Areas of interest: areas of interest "Jiangzhong Mall"
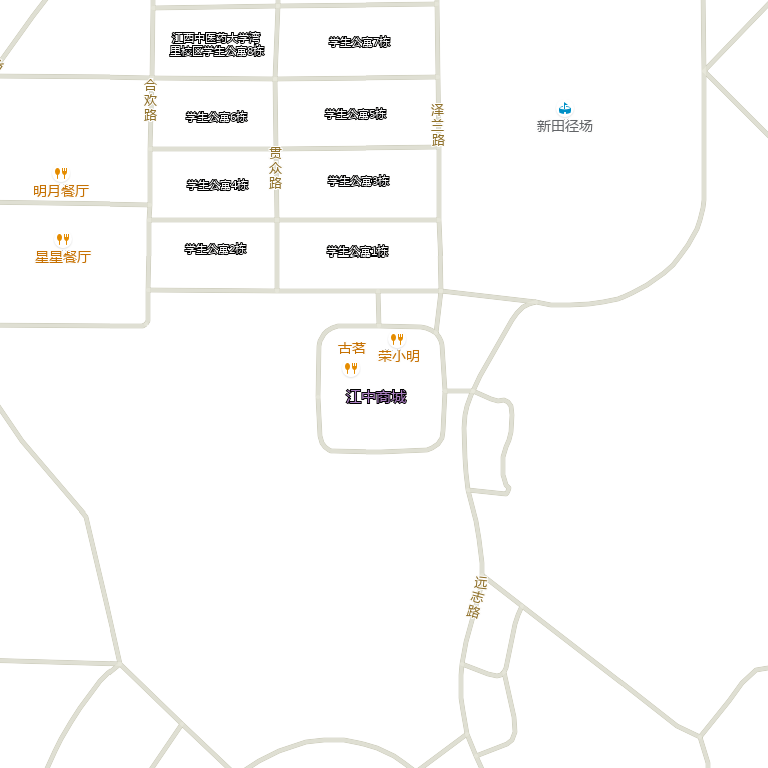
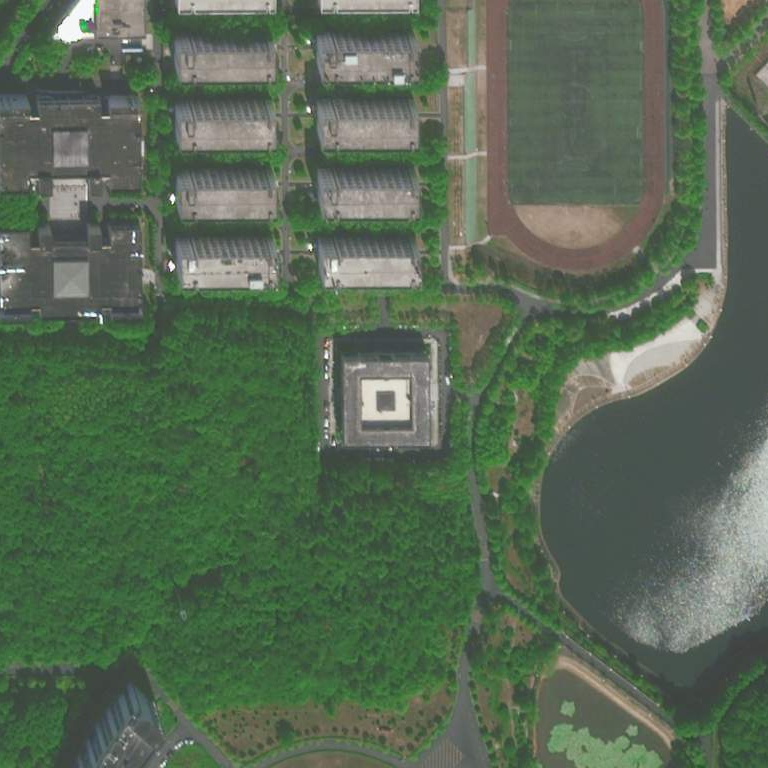